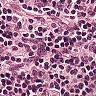
Metastatic tissue present: no